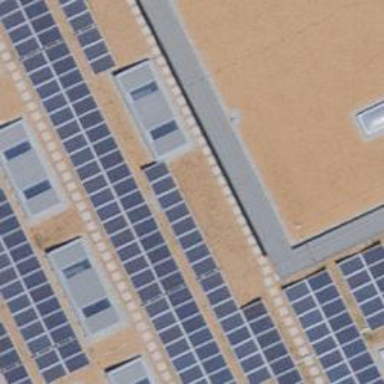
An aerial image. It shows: Solar photovoltaic panel generator.